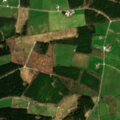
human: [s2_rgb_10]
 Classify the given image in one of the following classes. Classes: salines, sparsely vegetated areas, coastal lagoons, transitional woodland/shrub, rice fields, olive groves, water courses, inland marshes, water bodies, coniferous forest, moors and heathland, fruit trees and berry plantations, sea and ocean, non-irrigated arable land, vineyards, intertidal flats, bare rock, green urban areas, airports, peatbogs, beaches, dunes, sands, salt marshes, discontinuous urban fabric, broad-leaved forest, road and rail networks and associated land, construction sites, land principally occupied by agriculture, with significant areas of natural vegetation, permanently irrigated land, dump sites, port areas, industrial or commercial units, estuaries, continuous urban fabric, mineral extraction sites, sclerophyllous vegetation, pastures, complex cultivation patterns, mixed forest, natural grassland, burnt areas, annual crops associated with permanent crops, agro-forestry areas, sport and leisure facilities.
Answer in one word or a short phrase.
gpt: pastures, coniferous forest